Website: ulta-beauty
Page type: billing-address
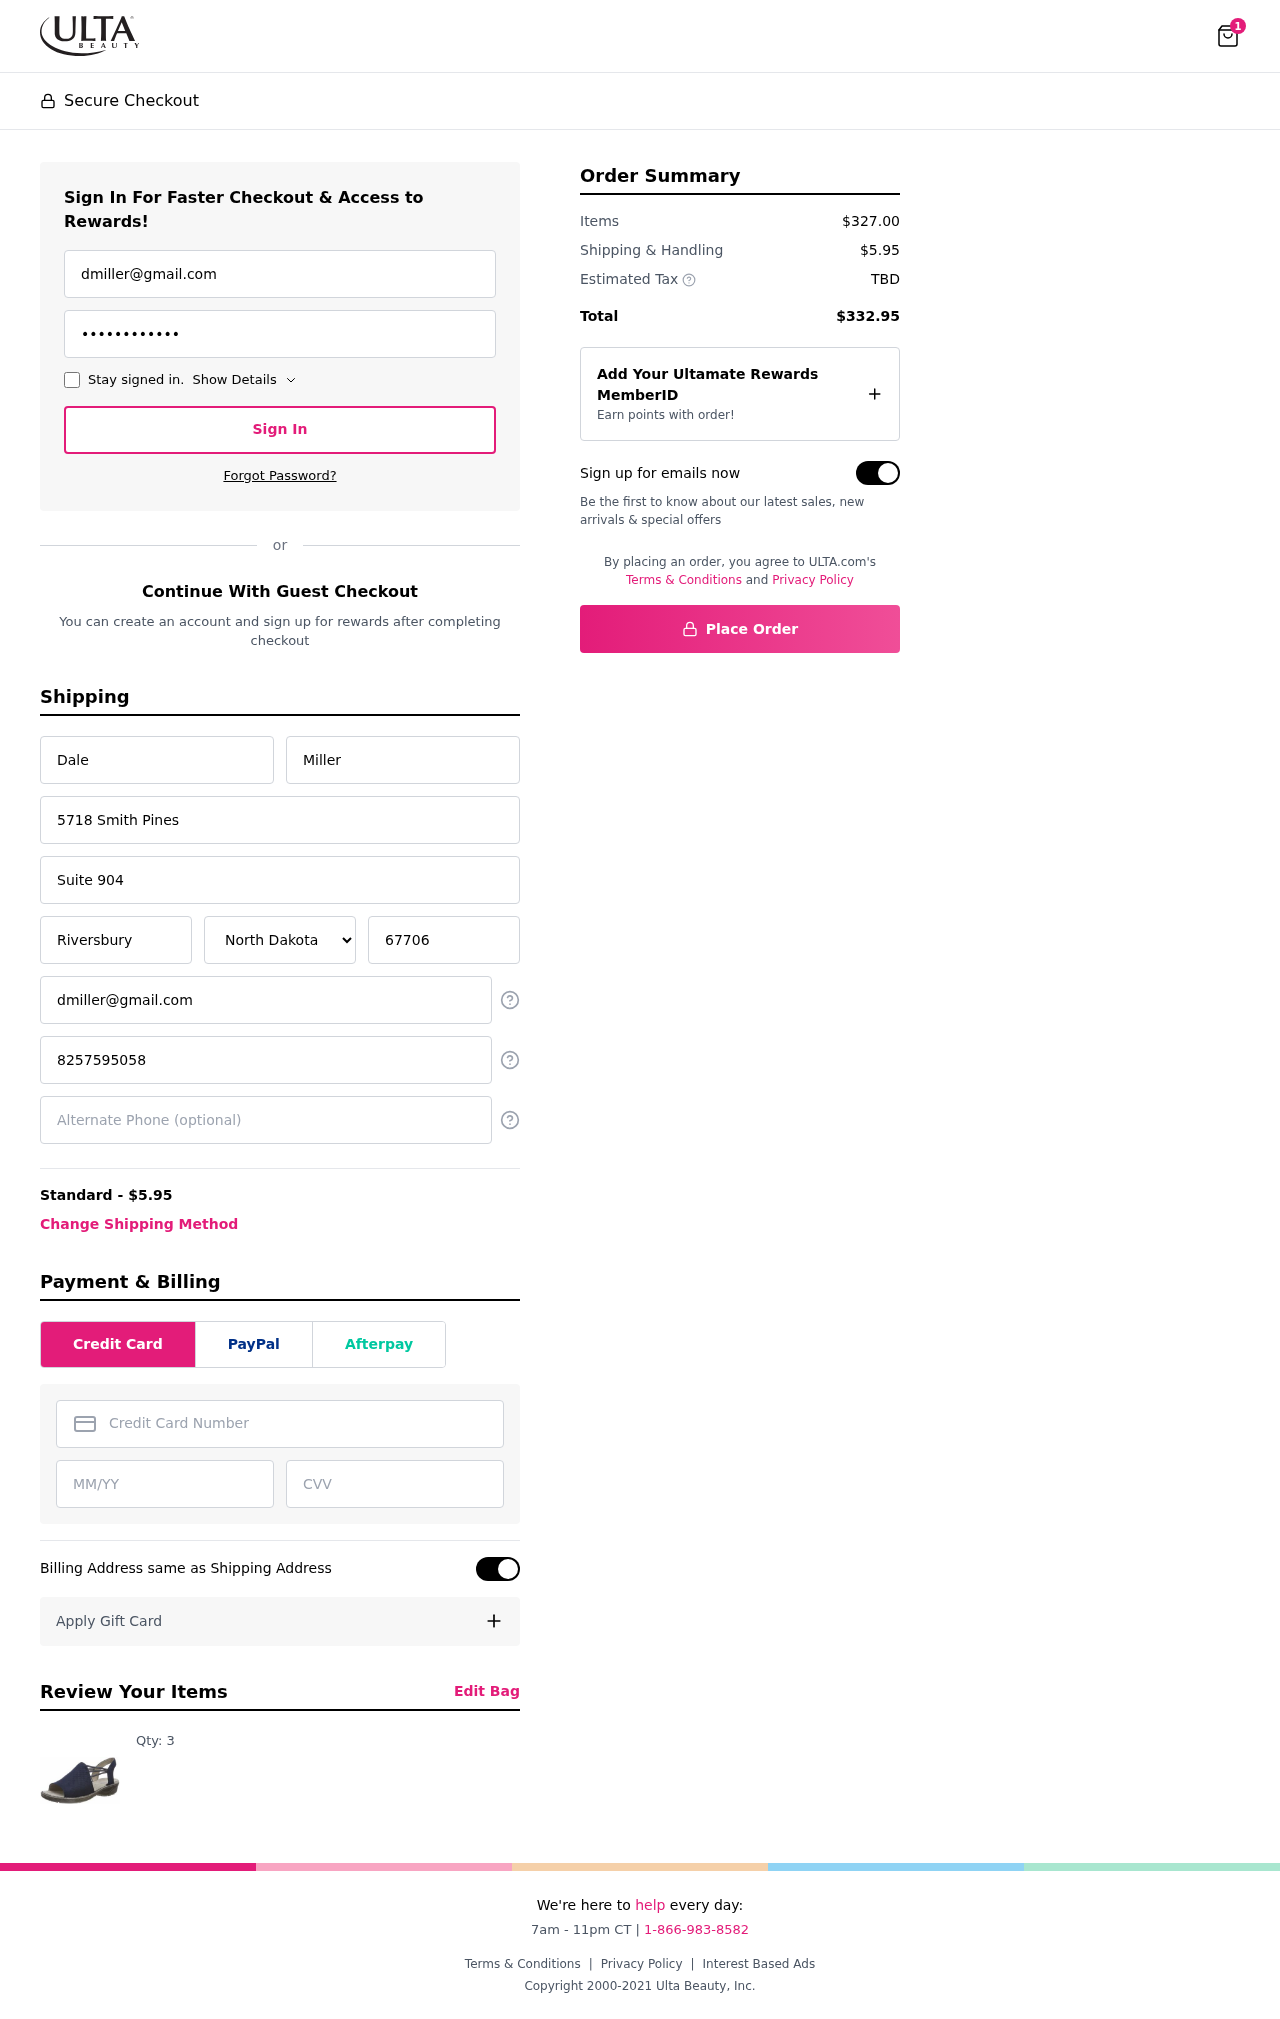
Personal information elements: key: PII_STATE
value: North Dakota
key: PII_EMAIL
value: dmiller@gmail.com
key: PII_FIRSTNAME
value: Dale
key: PII_LASTNAME
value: Miller
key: PII_STREET
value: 5718 Smith Pines
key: PII_STREET2
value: Suite 904
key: PII_CITY
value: Riversbury
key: PII_POSTCODE
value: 67706
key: PII_PHONE
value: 8257595058
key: PII_CARD_NUMBER
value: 6590 1491 3266 4499
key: PII_CARD_EXPIRY
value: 03/27
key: PII_CARD_CVV
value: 499
Product elements: key: PRODUCT1_QUANTITY
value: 3
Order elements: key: ORDER_NUM_ITEMS
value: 1
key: ORDER_SHIPPING_COST
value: $5.95
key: ORDER_SUBTOTAL
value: $327.00
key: ORDER_TOTAL
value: $332.95